Interaction volume radius: 10 \u00c5
Interaction volume height: 15 \u00c5
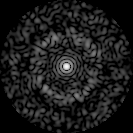
Disorder parameter: 0.8296